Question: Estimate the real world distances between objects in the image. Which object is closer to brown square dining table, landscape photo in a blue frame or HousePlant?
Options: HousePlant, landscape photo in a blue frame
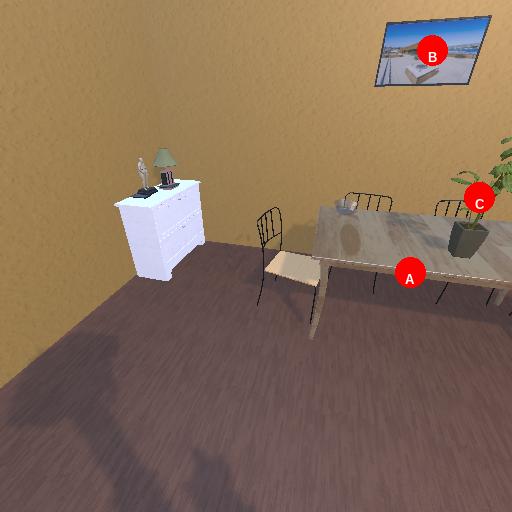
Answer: HousePlant